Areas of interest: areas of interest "Scenic Spot"
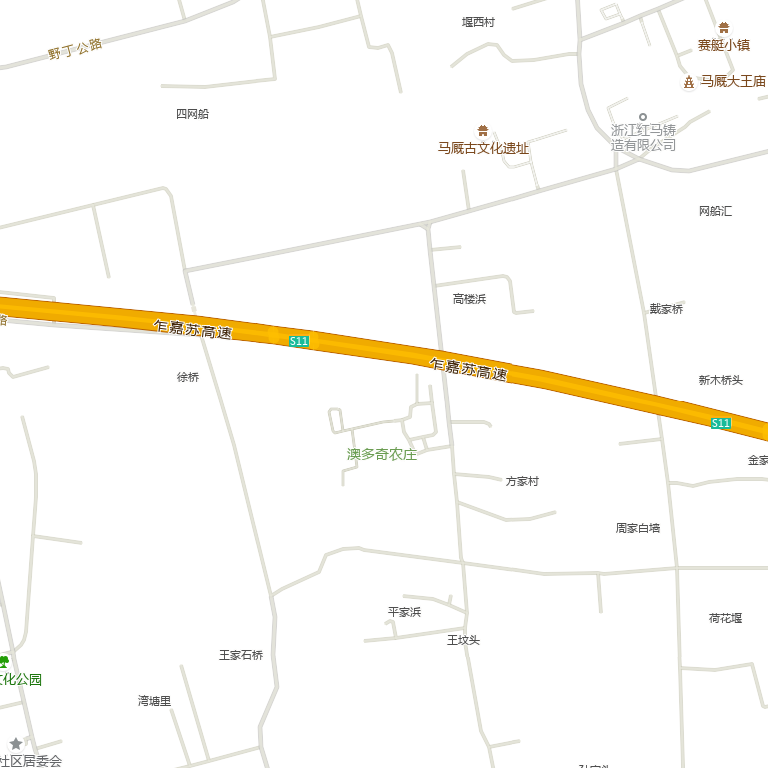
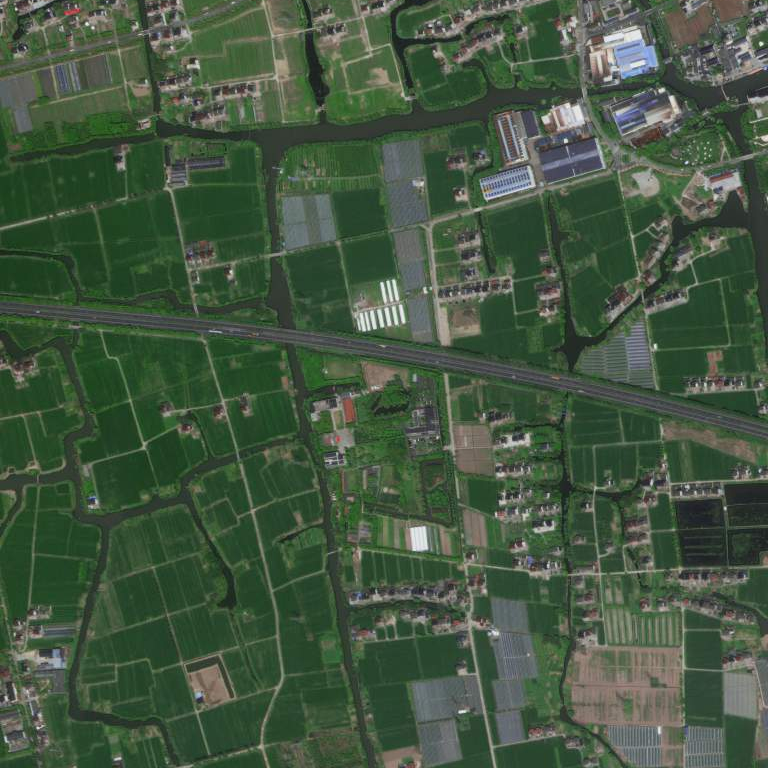